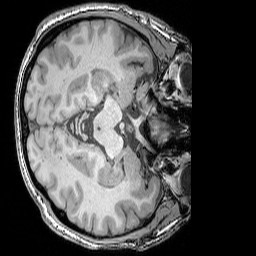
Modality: T1w
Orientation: axial
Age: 49
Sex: male
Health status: ill
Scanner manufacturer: siemens
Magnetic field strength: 3 T
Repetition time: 1.75 s
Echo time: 0.00418 s